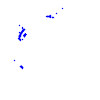
Particle: pion